Field crop: tomato
Growth stage: 1
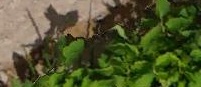
Species: tomato